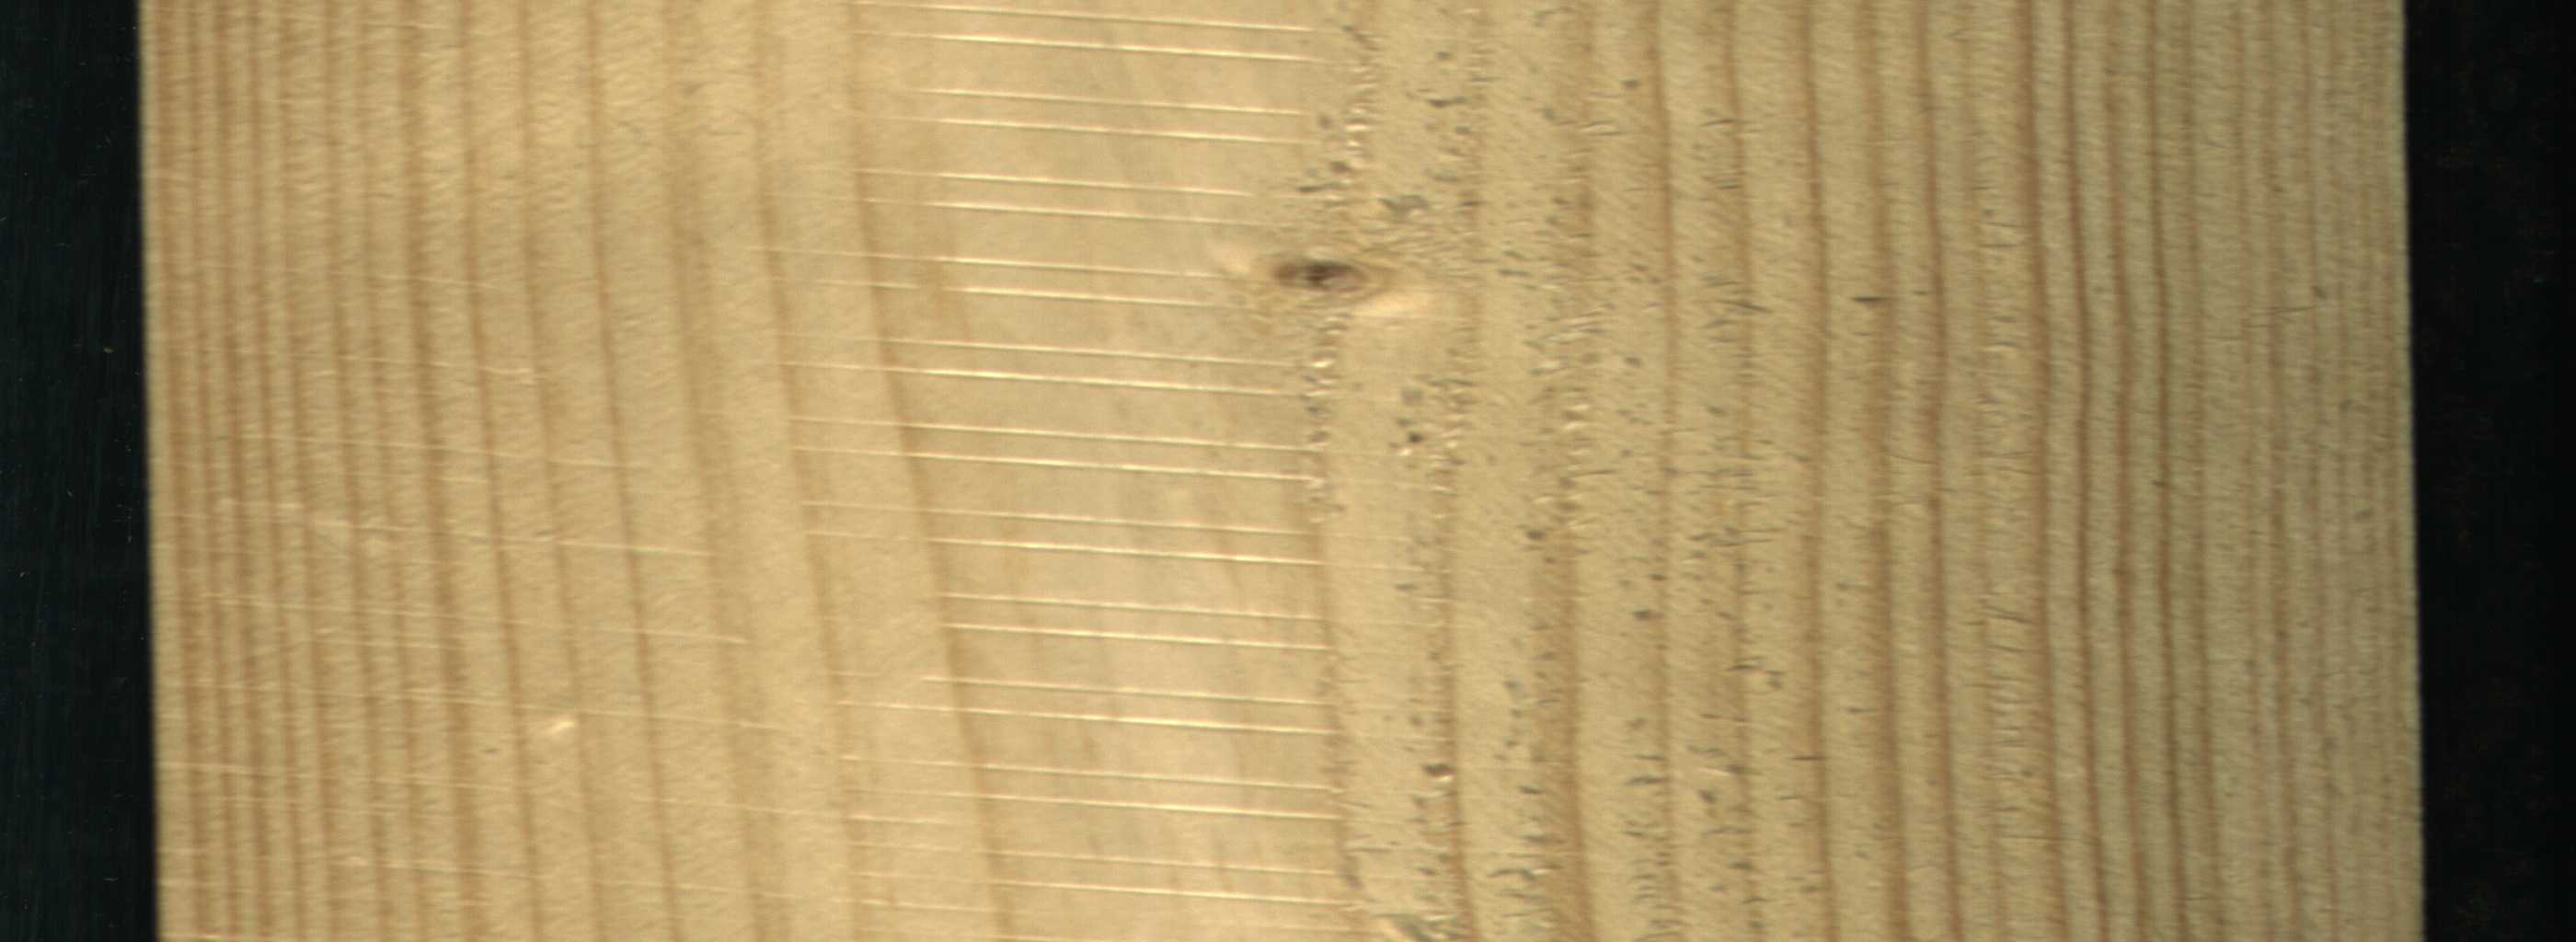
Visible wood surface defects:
Live_Knot